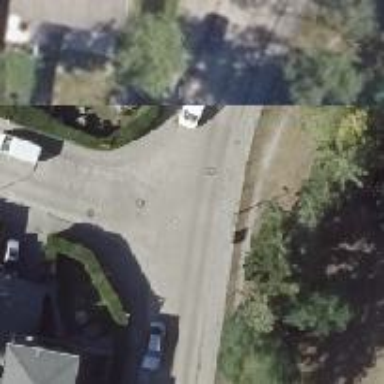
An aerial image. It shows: Residential road with sidewalks on both sides.